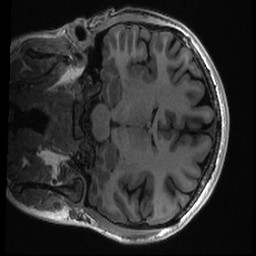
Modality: T1w
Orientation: coronal
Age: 20
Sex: female